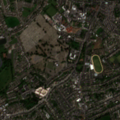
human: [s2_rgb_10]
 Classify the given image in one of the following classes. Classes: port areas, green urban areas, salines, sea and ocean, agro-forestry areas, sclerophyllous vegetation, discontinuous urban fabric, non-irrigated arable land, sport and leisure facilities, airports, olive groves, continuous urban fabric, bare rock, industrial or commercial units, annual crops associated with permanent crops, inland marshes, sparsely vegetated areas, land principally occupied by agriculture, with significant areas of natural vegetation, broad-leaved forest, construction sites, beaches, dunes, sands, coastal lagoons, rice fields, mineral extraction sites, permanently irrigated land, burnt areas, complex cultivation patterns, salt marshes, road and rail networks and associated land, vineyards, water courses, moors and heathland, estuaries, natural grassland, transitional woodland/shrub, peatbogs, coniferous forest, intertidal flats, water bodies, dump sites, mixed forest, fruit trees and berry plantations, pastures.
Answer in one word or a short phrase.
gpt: discontinuous urban fabric, green urban areas